Aerial crown-view tile of a tropical tree (Barro Colorado Island, Panama), acquired 20240611:
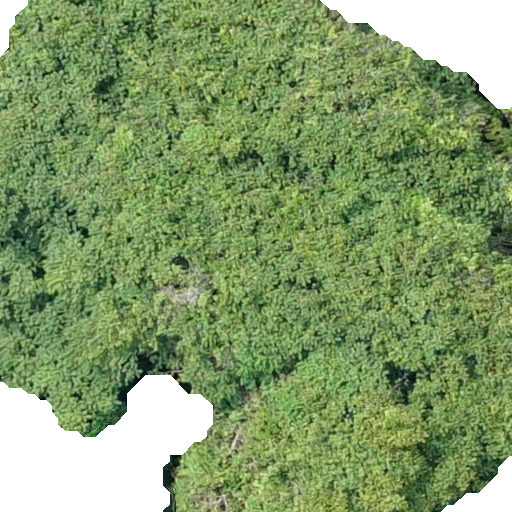
Species: Tachigali panamensis
GBIF accepted scientific name: Tachigali panamensis
Crown area: 480.104 m²